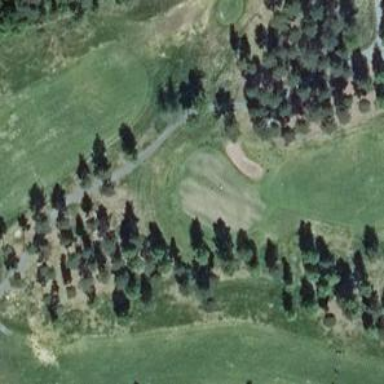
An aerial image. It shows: Golf fairway surrounded by grass.